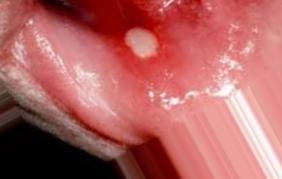
Condition: Mouth Ulcer